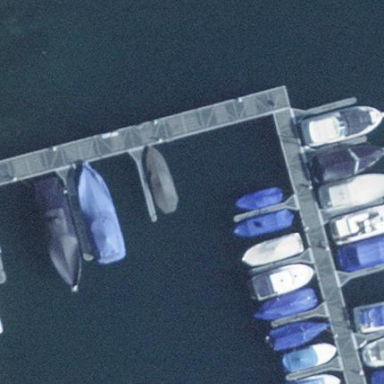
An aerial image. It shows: Man-made pier.